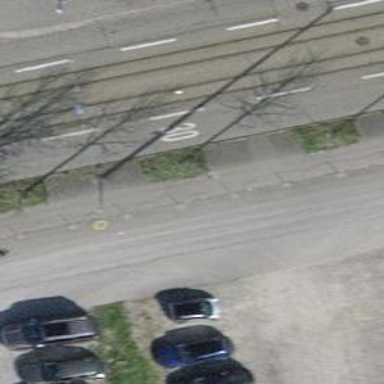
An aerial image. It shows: Avenue lined with trees.